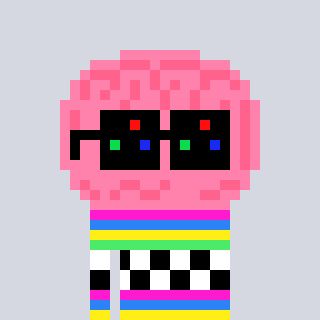
a pixel art character with square black sunglasses, a brain-shaped head and a orange-colored body on a cool background